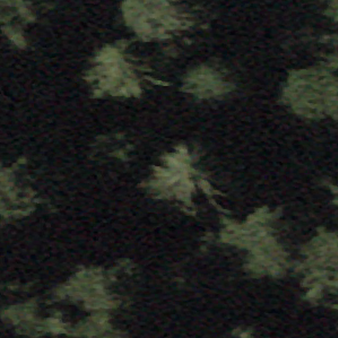
Label: other